Question:
I have a MySQL table with the columns "user" and "warningpoints" for each warning as you can see in the table above. How can I get the user which has the most warningpoints in total in PHP?
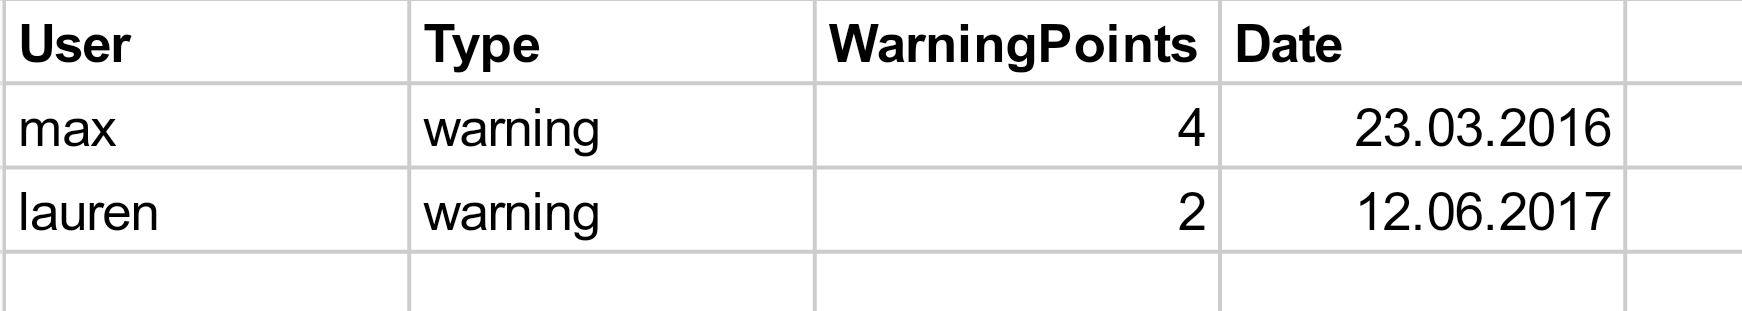
Answer: You can use 'GROUP BY' and 'ORDER BY' and 'LIMIT':
'''
SELECT t.user,sum(t.warningPoints) as sum_points
FROM YourTable t
GROUP BY t.user
ORDER BY sum_points DESC
LIMIT 1;
'''
Or if there is only one record per person, no need to group :
'''
SELECT t.user,t.warningPoints
FROM YourTable t
ORDER BY t.warningPoints DESC
LIMIT 1;
'''